Interaction volume radius: 5 \u00c5
Interaction volume height: 20 \u00c5
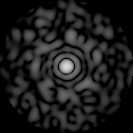
Disorder parameter: 0.9026